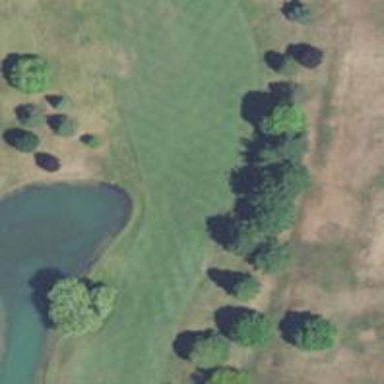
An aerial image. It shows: Golf hole.